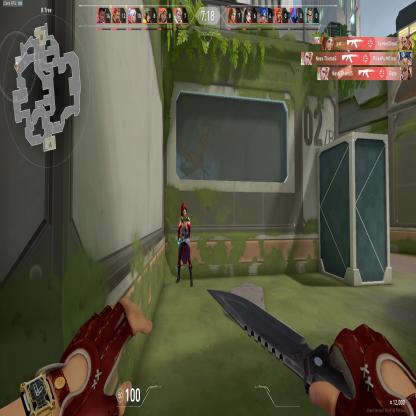
Label: enemy